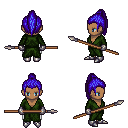
a pixel art fantasy rpg character, female body template, human, dark skin, green robe, white pants, blue long topknot hairstyle, metal gloves, metal boots, spear, four views (front, back, left, right), 2x2 character sprite sheet, small pixel art, hard edges, no anti-aliasing